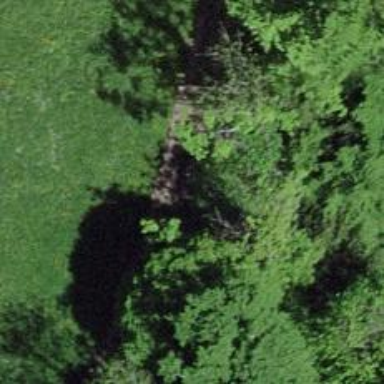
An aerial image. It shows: Bench for seating.